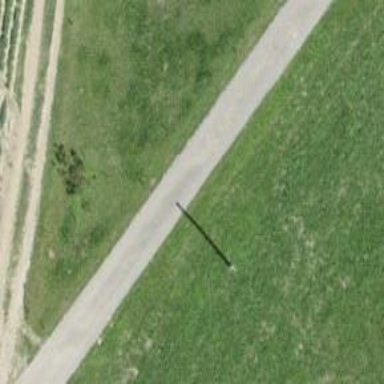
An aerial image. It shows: Minor power line.